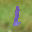
Label: 1